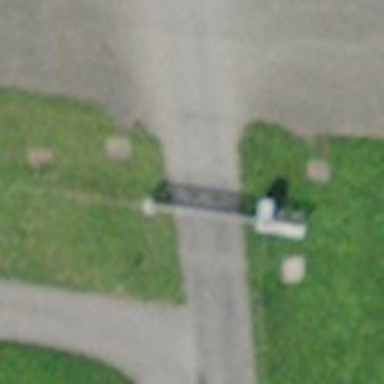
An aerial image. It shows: Lift gate barrier.